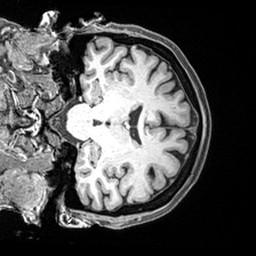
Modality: T1w
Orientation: coronal
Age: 48
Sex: female
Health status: healthy
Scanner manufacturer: siemens
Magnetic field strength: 3 T
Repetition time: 2.4 s
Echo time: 0.00217 s